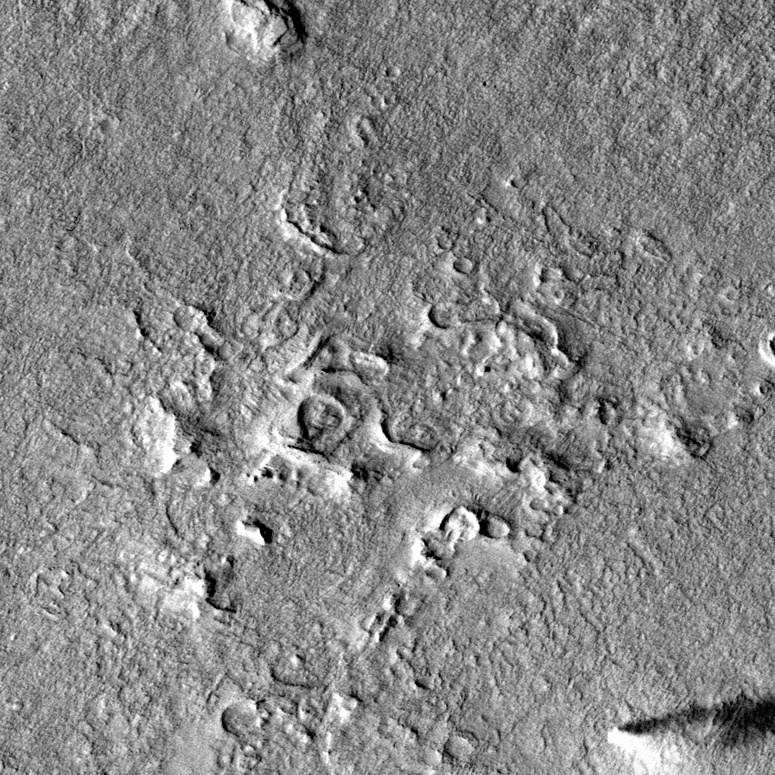
Label: dustdevil